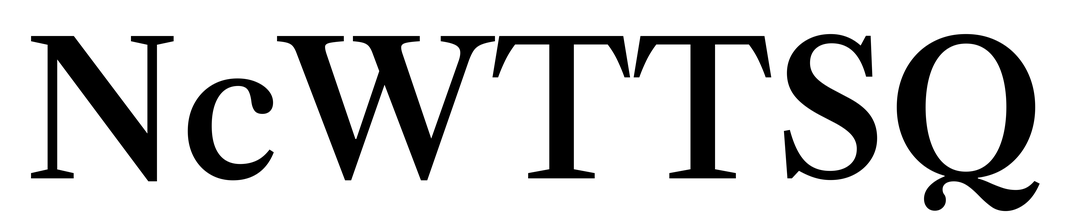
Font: LibreCaslonText_Medium